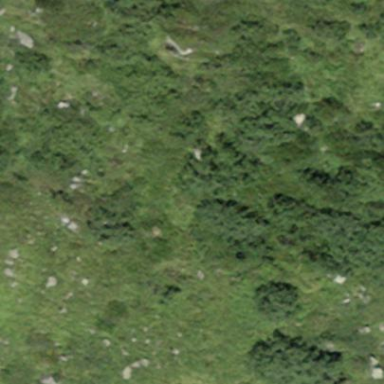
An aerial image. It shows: Landscape with heath vegetation.